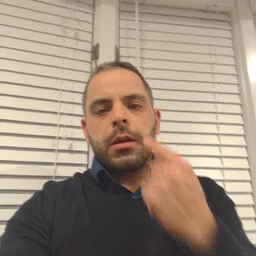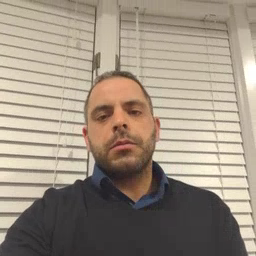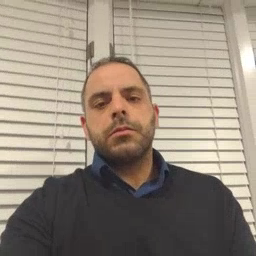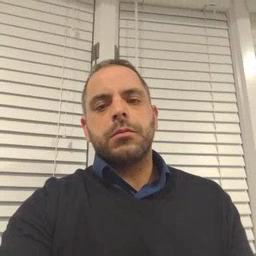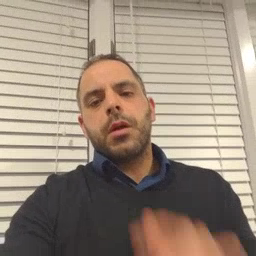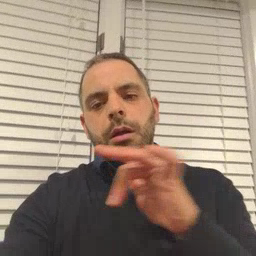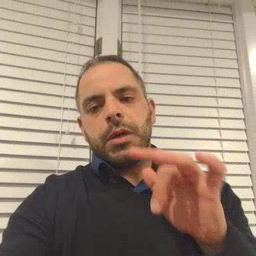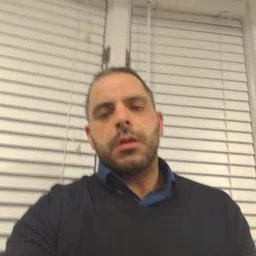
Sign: empty